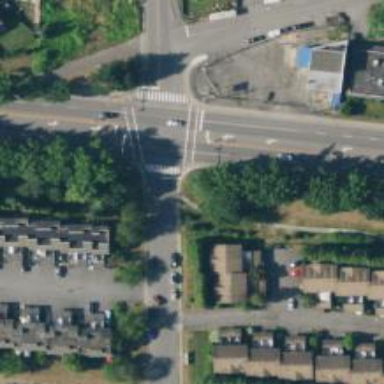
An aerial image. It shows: Crossing on the cycleway marked as zebra crossing.